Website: walmart
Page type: receipt
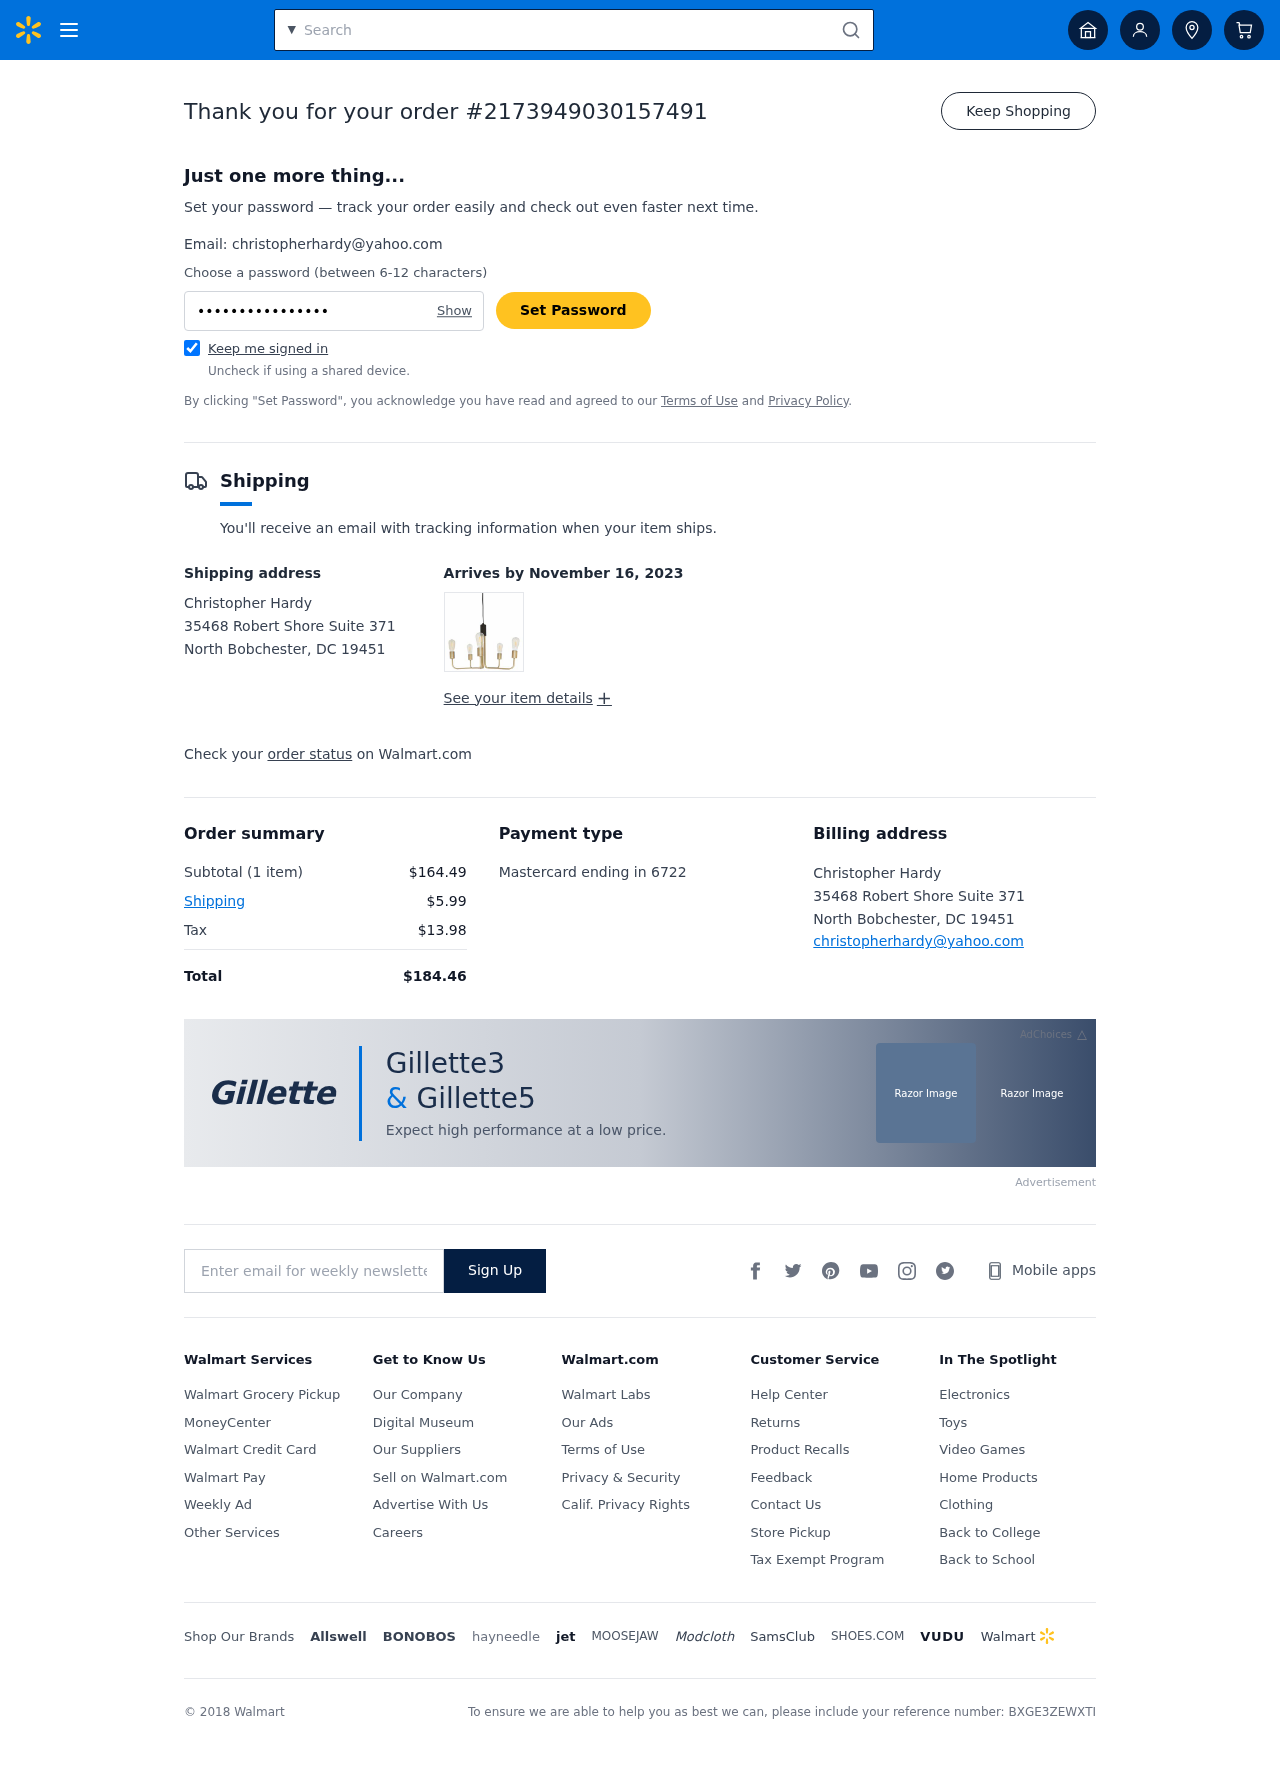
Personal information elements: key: PII_CARD_LAST4
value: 6722
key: PII_CARD_TYPE
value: Mastercard
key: PII_CITY_STATE_ZIP
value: North Bobchester, DC 19451
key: PII_EMAIL
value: christopherhardy@yahoo.com
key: PII_FULLNAME
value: Christopher Hardy
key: PII_STREET
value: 35468 Robert Shore Suite 371
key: PII_FULLNAME2
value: Christopher Hardy
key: PII_CITY
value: North Bobchester
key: PII_STATE
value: DC
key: PII_STATE_ABBR
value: DC
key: PII_POSTCODE
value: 19451
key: PII_POSTCODE_FULL
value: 19451
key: PII_CITY_STATE
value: North Bobchester, DC
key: PII_POSTCODE_NUMERIC
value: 19451
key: PII_EMAIL2
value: christopherhardy@yahoo.com
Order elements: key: ORDER_ID
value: #2173949030157491
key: ORDER_DELIVERY_DATE
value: November 16, 2023
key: ORDER_NUM_ITEMS
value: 1 item
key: ORDER_SUBTOTAL
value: $164.49
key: ORDER_SHIPPING_COST
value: $5.99
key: ORDER_TAX
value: $13.98
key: ORDER_TOTAL
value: $184.46
Search elements: key: HEADER_SEARCH
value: Search